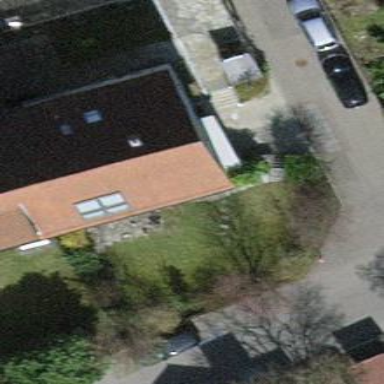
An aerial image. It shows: View of apartment building.